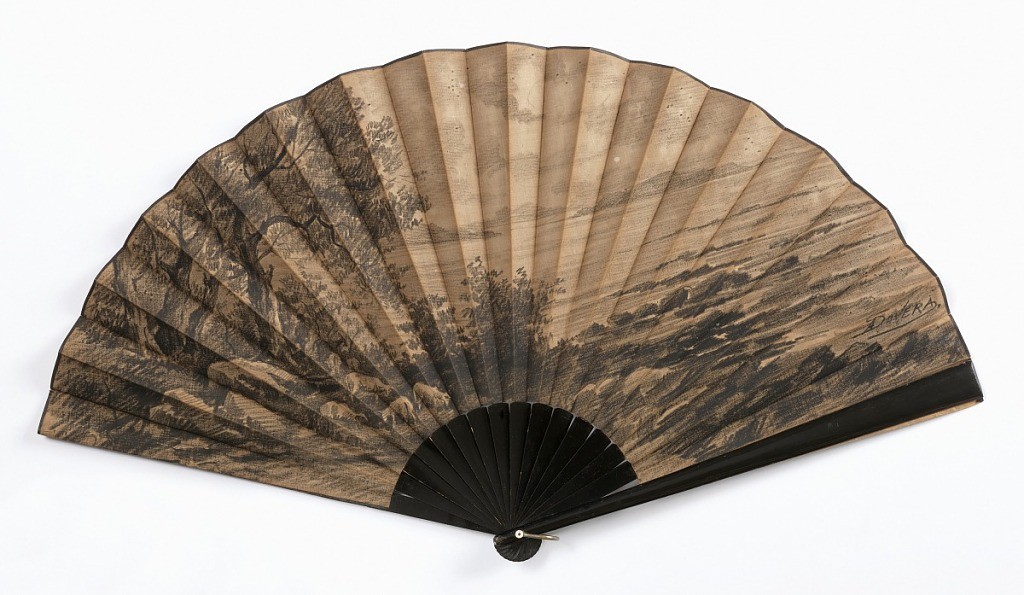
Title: Pleated fan
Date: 1880–1900
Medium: Charcoal drawing on linen and sateen leaf with with paper filler; painted wood sticks
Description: Pleated fan with linen and sateen leaf with paper filler. Obverse: charcoal drawing of landscape; reverse: blank. Black painted wood sticks.